Question: You have a CMS where an user is able to determine what content will be displayed.
The content consists of multiple colums with links underneath them. It looks something like this:
link1 link2 link3 link4
link5 link6 liiiiiiiiiiiiiiiiiink7
link8 liiiink9 liiiiiiink10
link1 link2 link3 link4
link5 link6 liiiiiiiiiiiiiiiiiink7
link8 liiiink9 liiiiiiink10
link1 link2 link3 link4
link5 link6 liiiiiiiiiiiiiiiiiink7
link8 liiiink9 liiiiiiink10
link1 link2 link3 link4
link5 link6 liiiiiiiiiiiiiiiiiink7
link8 liiiink9 liiiiiiink10
When this list gets too long the content will be split over 2 columns.
Right now content will just be split -> in mozilla using css3 and in IE using a JQuery library in which something similar is done.
### CSS
'''
.columns {
-moz-column-count: 2;
-moz-column-gap: 30px;
-webkit-column-count: 2;
-webkit-column-gap: 30px;
column-count: 2;
column-gap: 30px;
}
### WEB FORM
<!--[if lte IE 9]>
<script src="/Estate/Scripts/Libraries/autocolumn.min.js" type="text/javascript"></script>
<script type="text/javascript">
if (Estate.Sitefinity.IsInEditMode() == false) {
jQuery('#MultiColumn').columnize({
columns: 2,
buildOnce: true
})
}
</script>
<![endif]-->
'''
As you see this is handled client side, and the effect of doing this is that text will just be split without making sure columns won't be just broken apart.
This is the effect:

So this is now solved client side and therefore the content will just be broken and split over 2 columns.
Is there any good way to solve this server side having 2 nice columns with some logic to determine wheter the columns have the similar height?
How would you solve this issue?
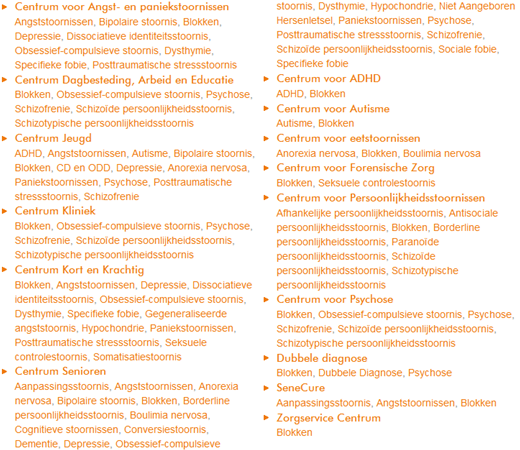
Answer: if your typeface is a Monospaced (all characters have the same width) One you could count the characters and by that order an equal number of them in each column. However since your typeface most likely is not monospace (since its ugly as hell). That Method will Produce much different Results depending on the Text.
I think css3 and a JS Fallback are a good way to accomplish it.